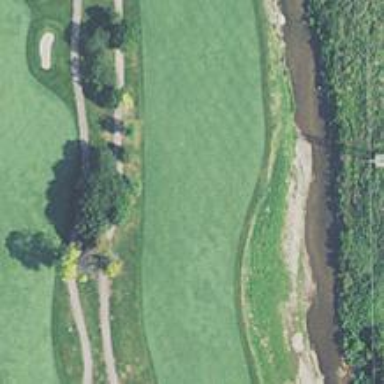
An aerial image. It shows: Golf hole.